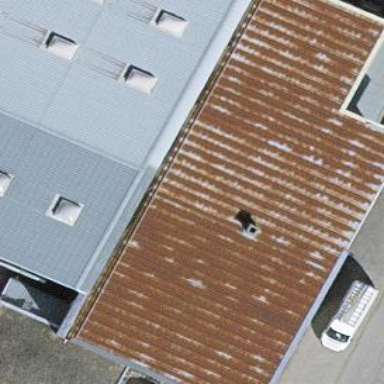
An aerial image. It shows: Industrial building with flat gray roof.